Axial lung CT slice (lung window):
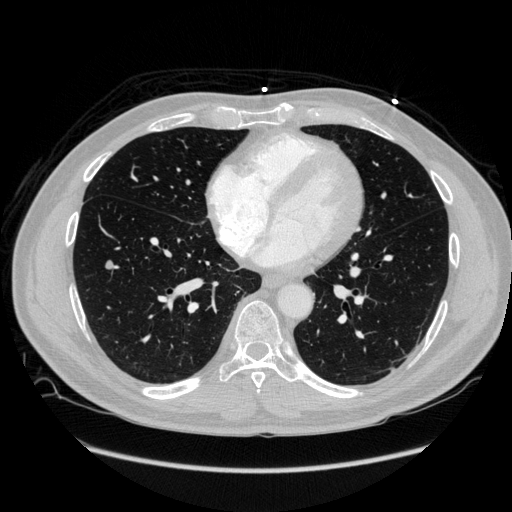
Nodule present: no